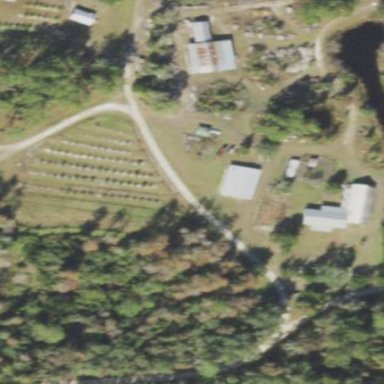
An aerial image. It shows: Plant nursery with trees.